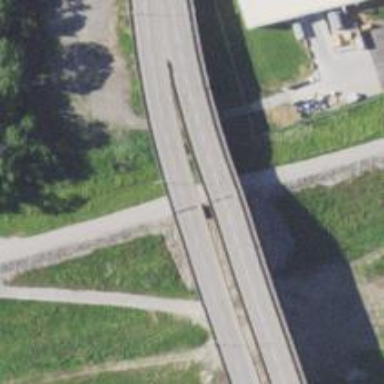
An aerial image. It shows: Trunk highway with bridge.